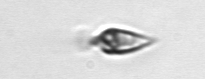
Label: Oxytoxum